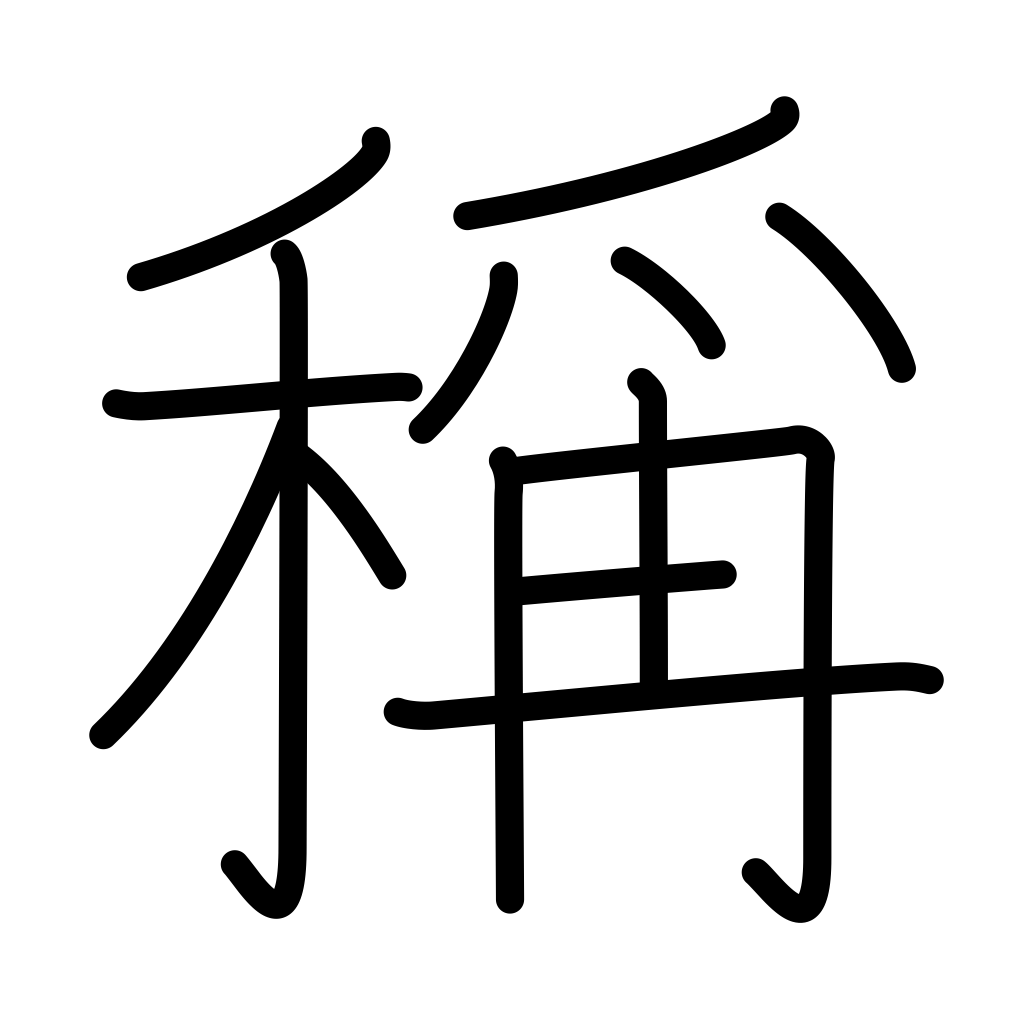
Meaning: call, name, brand, address, say